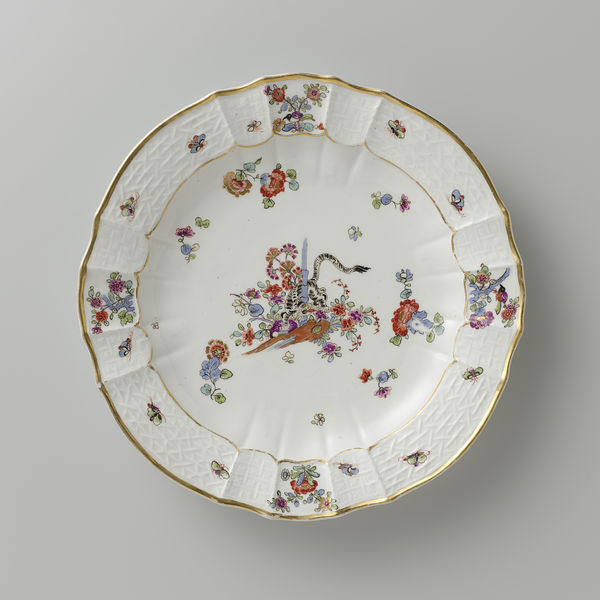
Titel: Rond bord, veelkleurig beschilderd met een Kakiemon-decor
Künstler: Meissener Porzellan Manufaktur
Standort: Amsterdam
Institution: Rijksmuseum
Schlagwörter: blue, feathers, ornate, red, white, gold, green, yellow, decorative, flowers, pattern, pink, dining, flower, apple, food, man, nature, orange, grass, garden, decoration, gilt, ornament, texture, bird, tail, birds, wings, basket, leaves, animal, circle, ceramic, floral, rose, leaf, tiger, asian, simple, saucer, butterfly, china, dish, ornamental, plate, branch, round, wing, border, fluted, porcelain, snake, guild, pretty, platter, center, eve, eden, edge, fine, butterflies, petals, bamboo, emboss, intricate, insects, insect, rim, bugs, gold trim, sparse, bee, bees, silverware, gold rim, scalloped, porcelan, edging, old style, porcelon, prange, deign, sprigs, moths, beacon, figure on horseback, fine china, irange